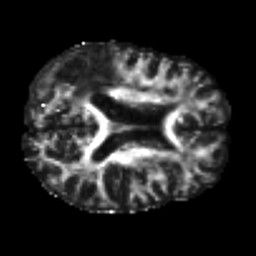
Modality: FA
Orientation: axial
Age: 49
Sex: male
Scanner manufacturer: siemens
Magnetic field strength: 3 T
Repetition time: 7.3 s
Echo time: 0.087 s